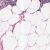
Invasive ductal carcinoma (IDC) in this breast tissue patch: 0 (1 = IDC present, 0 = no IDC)